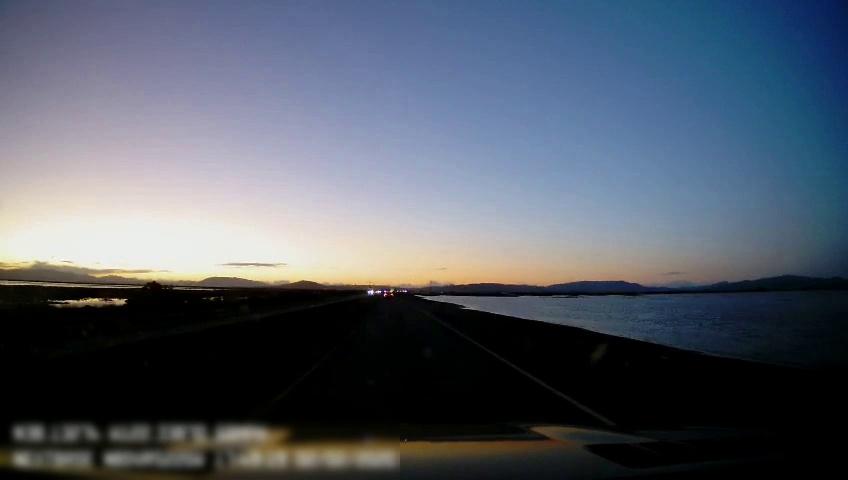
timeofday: Dusk/Dawn/Twilight
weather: Sunny
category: Drivable Space
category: Vehicles | Car
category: Lanes | Current Lane
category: Lanes | Current Lane